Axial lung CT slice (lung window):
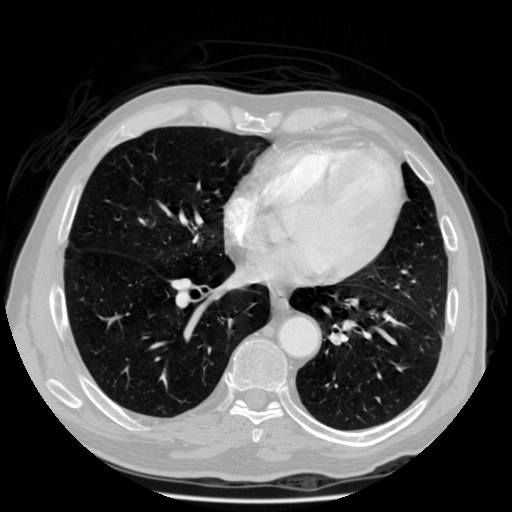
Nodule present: no